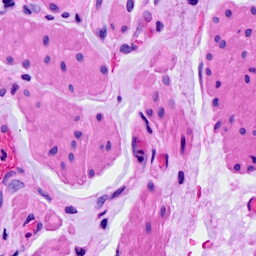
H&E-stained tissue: Ovarian